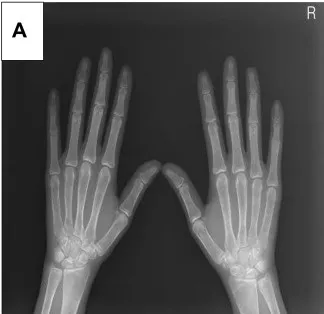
(A) The X-ray positive position of the patient.
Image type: radiology (x_ray)